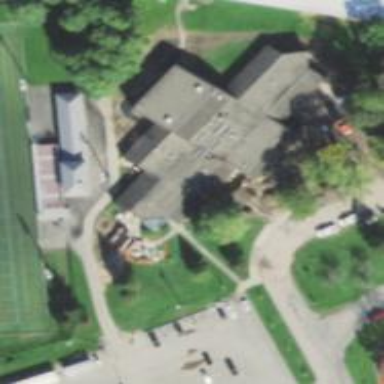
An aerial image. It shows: School.